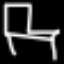
Label: chair